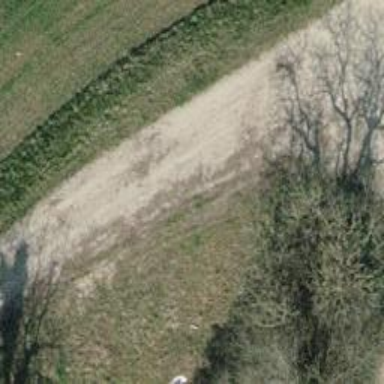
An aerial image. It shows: Gravel track with grade 2 quality.